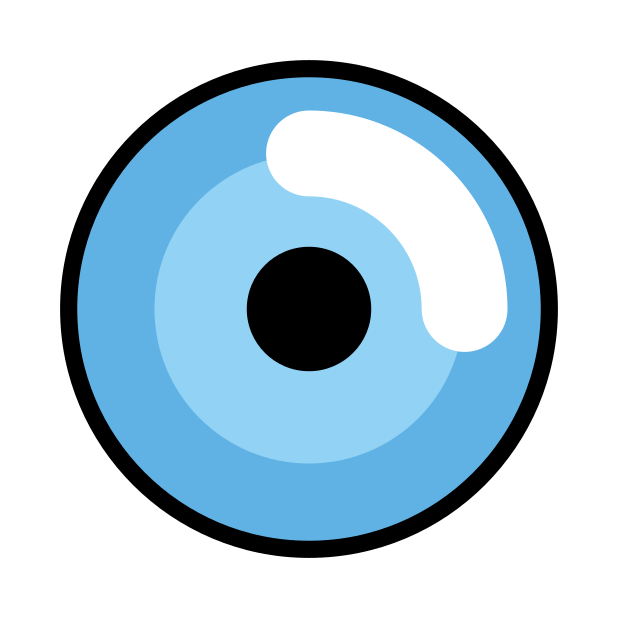
fisheye